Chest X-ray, AP view. Patient: 59 years old, sex M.
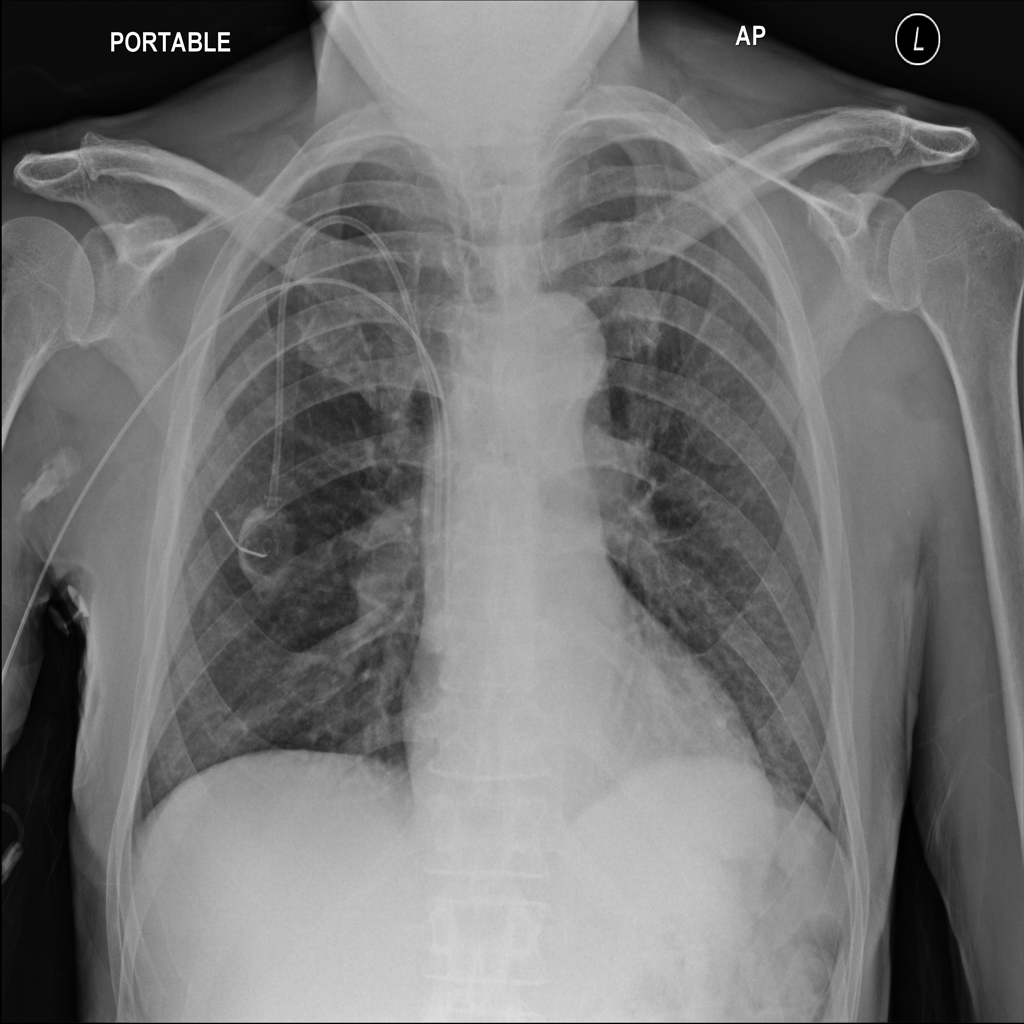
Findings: No Finding